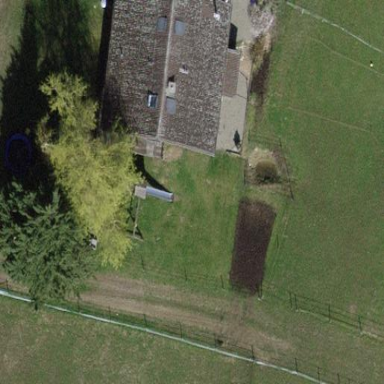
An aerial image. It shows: Farm building.